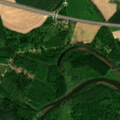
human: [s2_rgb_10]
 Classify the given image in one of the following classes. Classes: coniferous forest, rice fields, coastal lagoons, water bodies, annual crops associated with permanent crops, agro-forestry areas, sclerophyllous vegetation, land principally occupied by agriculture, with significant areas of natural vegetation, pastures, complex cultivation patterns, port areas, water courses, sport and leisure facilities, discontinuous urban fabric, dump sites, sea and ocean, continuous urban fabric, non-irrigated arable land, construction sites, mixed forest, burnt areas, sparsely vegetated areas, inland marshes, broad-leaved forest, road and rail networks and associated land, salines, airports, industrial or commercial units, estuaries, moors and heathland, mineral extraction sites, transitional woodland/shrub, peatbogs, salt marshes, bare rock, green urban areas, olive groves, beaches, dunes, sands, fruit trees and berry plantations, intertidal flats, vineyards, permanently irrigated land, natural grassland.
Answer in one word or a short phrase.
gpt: discontinuous urban fabric, non-irrigated arable land, broad-leaved forest, transitional woodland/shrub